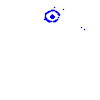
Particle: kaon